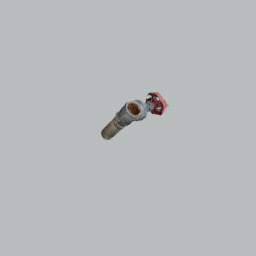
Label: mechanical